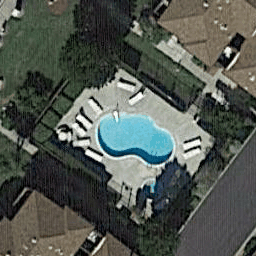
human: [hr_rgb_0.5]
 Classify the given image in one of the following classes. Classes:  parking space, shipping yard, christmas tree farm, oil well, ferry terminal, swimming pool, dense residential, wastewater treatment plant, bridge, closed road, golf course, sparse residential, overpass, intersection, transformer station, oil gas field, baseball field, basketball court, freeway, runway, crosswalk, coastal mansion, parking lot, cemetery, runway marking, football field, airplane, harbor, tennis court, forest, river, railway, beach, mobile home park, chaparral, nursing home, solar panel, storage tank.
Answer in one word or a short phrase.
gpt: swimming pool